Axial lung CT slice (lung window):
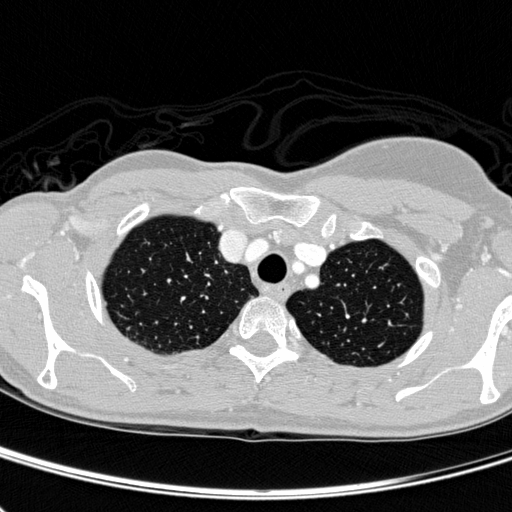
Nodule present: no